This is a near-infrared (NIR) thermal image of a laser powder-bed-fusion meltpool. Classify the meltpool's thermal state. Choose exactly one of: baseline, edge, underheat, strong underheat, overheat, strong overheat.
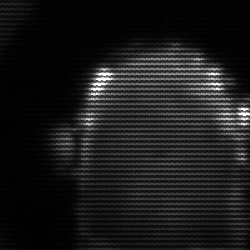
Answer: baseline